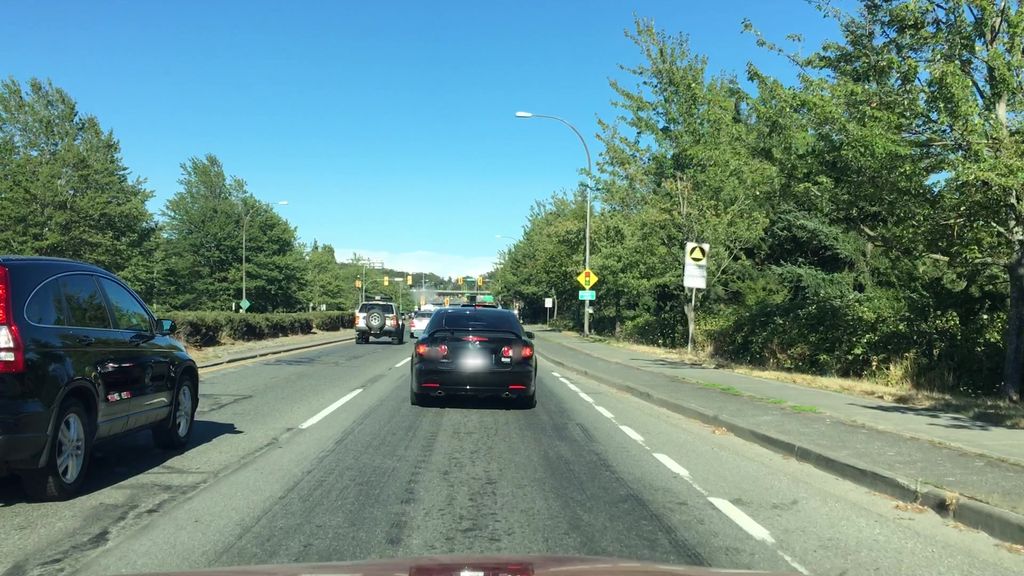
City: victoria